Question: I have a table of email, and I want to select emails that Repeated more than one time:

How can I just select rows (Emails) that repeated more than one time?
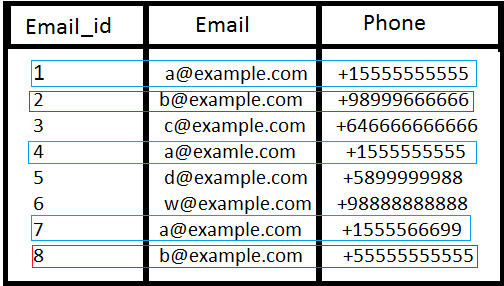
Answer: Group by 'email' and select only those having more than one record per group
'''
select email
from your_table
group by email
having count(*) > 1
'''